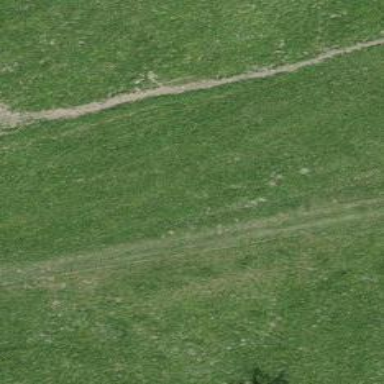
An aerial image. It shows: Grass path.